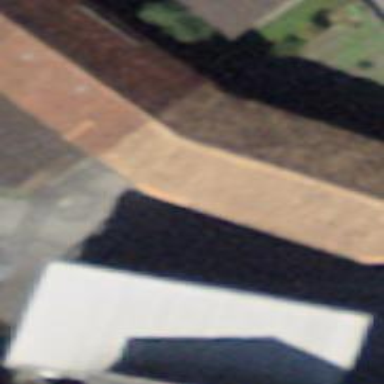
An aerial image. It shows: Barn.